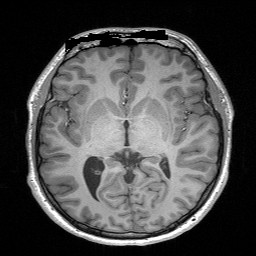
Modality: T1w
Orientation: coronal